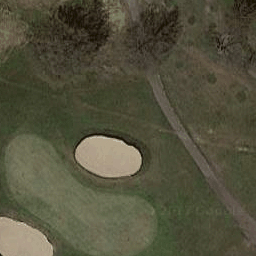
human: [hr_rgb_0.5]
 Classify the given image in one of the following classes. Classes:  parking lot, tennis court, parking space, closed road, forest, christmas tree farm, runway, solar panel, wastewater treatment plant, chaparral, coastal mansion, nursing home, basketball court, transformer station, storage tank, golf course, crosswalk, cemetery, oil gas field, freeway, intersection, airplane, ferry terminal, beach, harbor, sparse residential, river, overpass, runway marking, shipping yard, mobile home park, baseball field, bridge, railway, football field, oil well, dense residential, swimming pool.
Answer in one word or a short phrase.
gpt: golf course